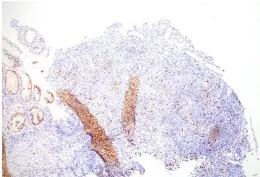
Macroscopic and microscopic images of posttransplant smooth muscle tumor (PTSMT). Ki-67 stain.
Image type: pathology (immunostaining)